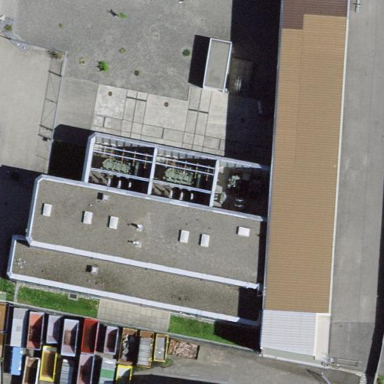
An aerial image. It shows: Building that houses power substation.